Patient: sex M, age 76
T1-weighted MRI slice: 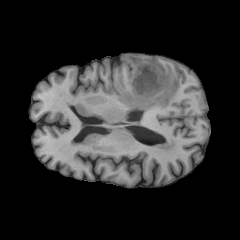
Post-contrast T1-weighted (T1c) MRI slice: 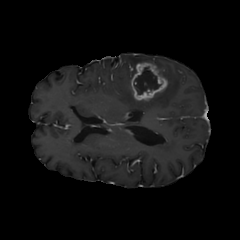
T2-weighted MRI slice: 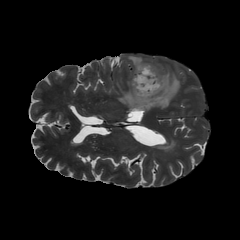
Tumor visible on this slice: yes
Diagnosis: Glioblastoma, IDH-wildtype
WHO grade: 4